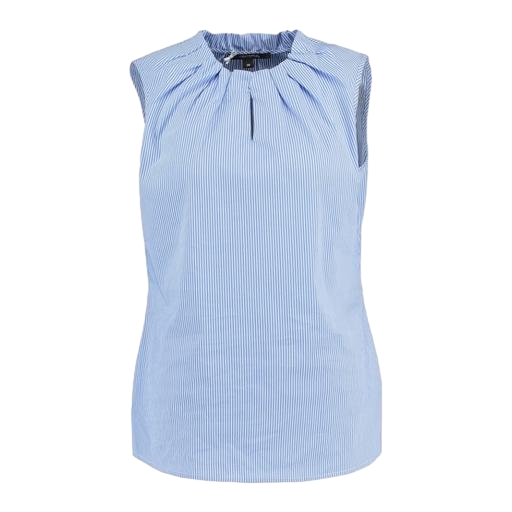
pleat-neck top, sleeveless pleat-neck top, blue sleeveless striped blouse, white background